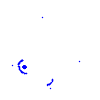
Particle: proton